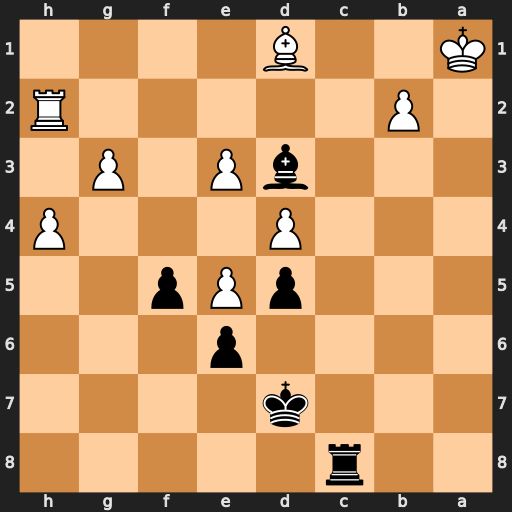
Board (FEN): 2r5/3k4/4p3/3pPp2/3P3P/3bP1P1/1P5R/K2B4
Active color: b
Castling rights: -
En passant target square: -
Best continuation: Ra8+ Ba4+ Rxa4#